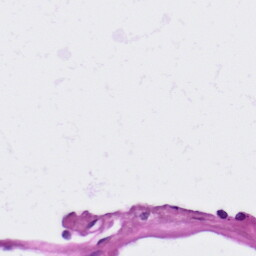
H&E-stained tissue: Lung